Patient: sex F, age 58
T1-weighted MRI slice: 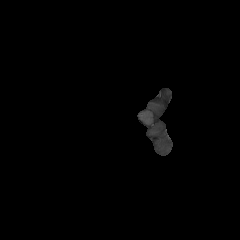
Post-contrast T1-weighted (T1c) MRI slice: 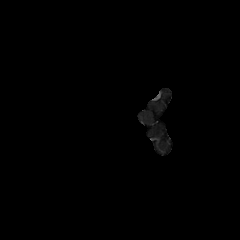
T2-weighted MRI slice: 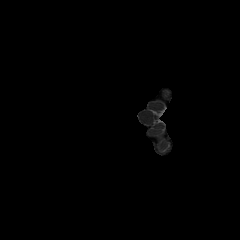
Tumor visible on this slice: no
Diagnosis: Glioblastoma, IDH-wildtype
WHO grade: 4